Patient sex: M
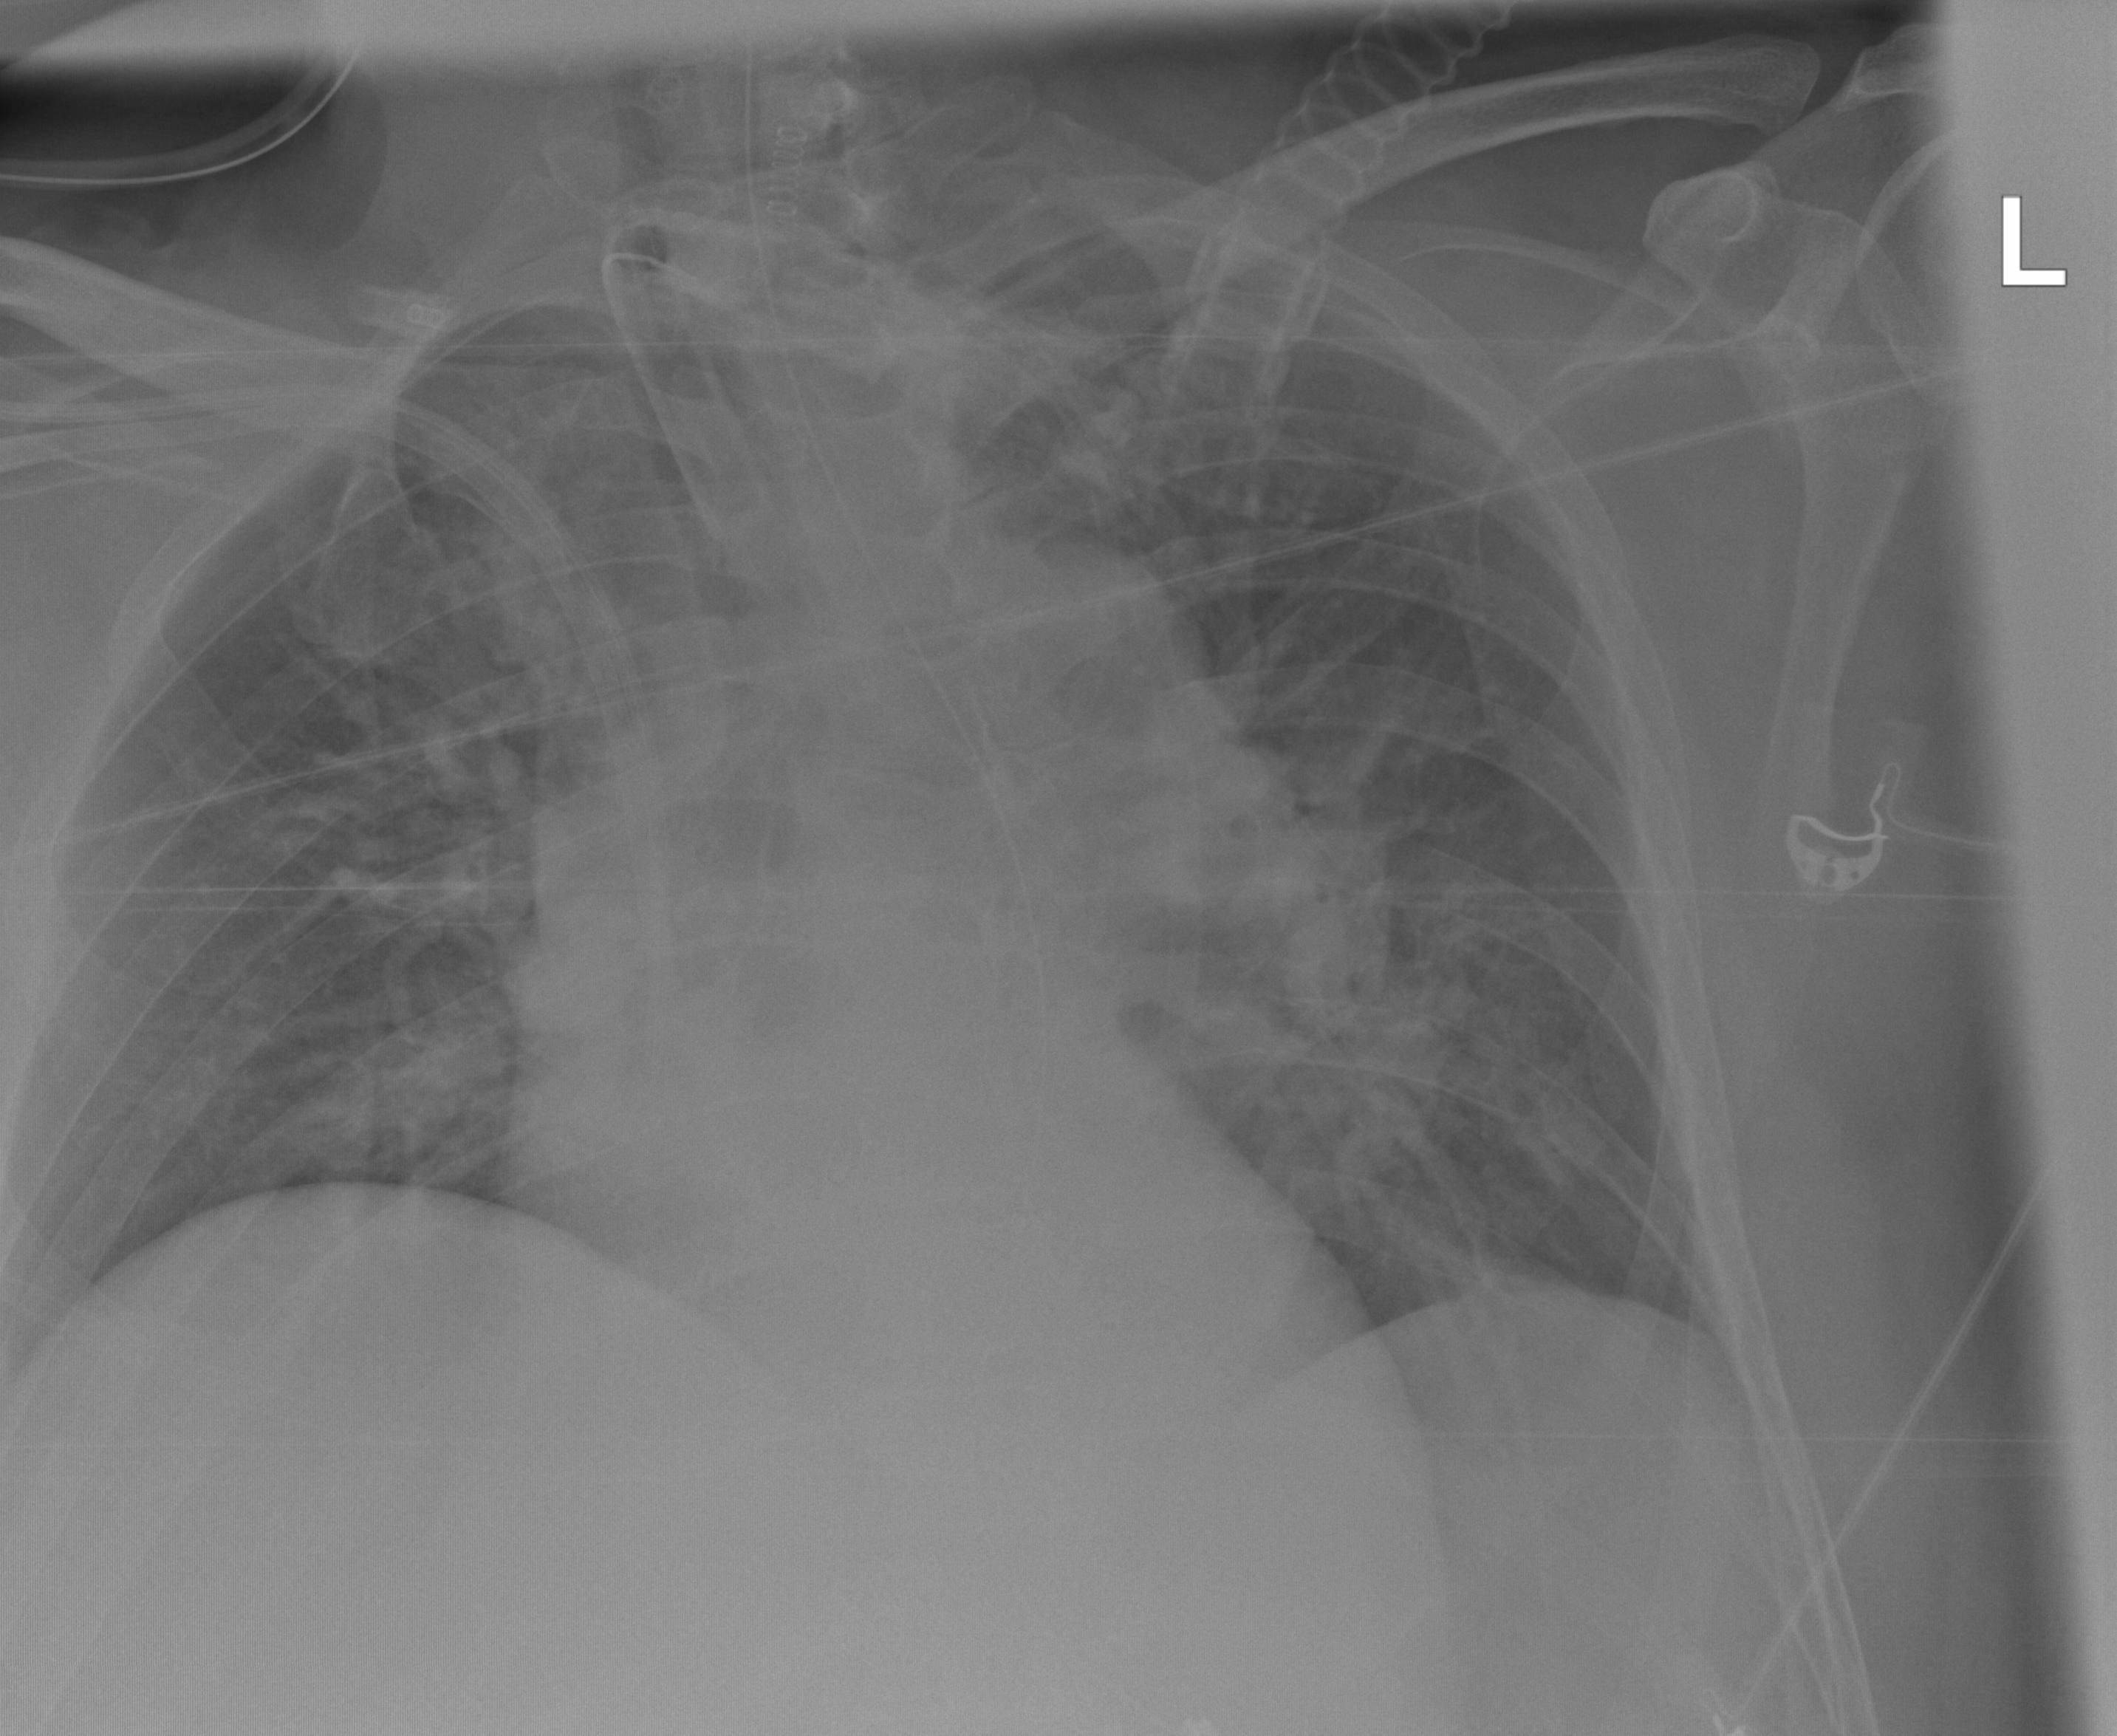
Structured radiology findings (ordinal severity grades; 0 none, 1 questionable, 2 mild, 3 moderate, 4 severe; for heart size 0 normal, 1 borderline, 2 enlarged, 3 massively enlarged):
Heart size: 1
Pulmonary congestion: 3
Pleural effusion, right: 0
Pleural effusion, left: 2
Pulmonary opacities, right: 0
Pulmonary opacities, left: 2
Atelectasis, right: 2
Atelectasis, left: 2